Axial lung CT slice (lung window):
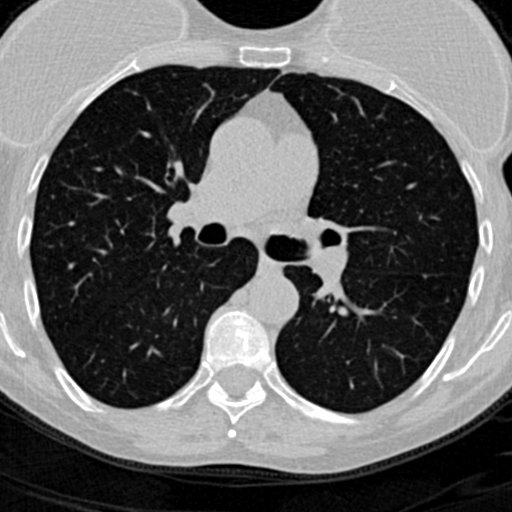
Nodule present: no